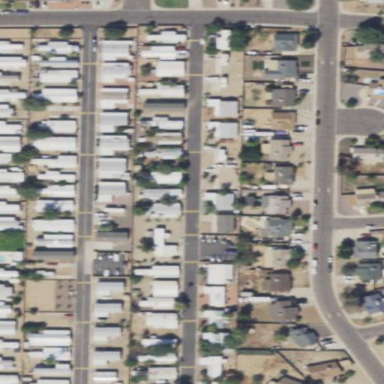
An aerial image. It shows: Residential area known as trailer park.